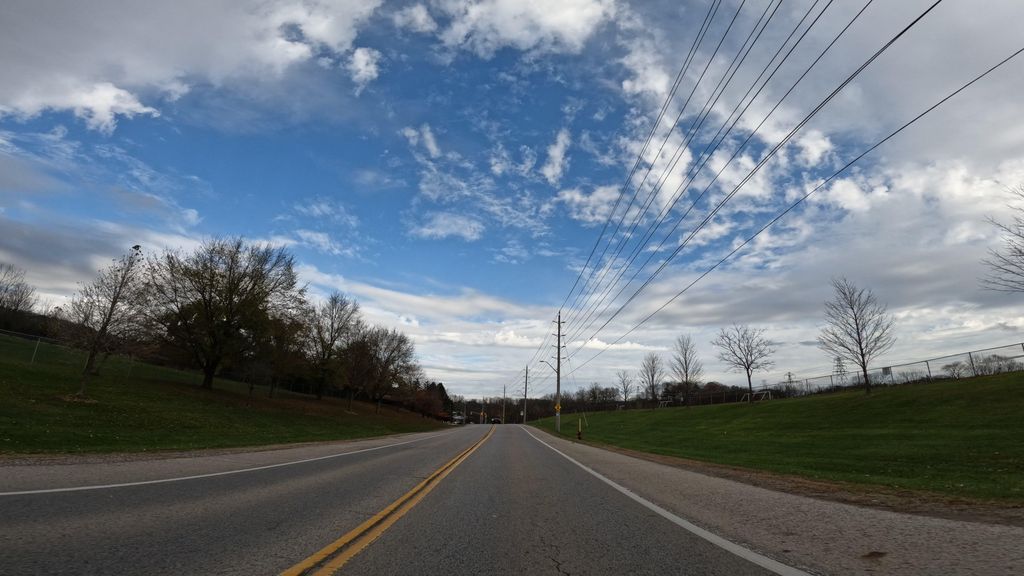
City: hamilton